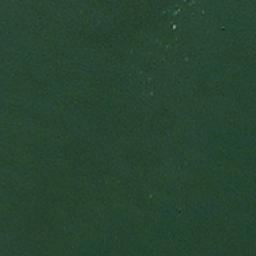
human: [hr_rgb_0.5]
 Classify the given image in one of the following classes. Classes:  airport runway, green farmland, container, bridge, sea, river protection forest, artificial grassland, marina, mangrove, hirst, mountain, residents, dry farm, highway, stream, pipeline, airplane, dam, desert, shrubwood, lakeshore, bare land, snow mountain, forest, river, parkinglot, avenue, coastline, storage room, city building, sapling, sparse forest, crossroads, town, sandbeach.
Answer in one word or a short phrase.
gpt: sea